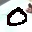
Label: 0